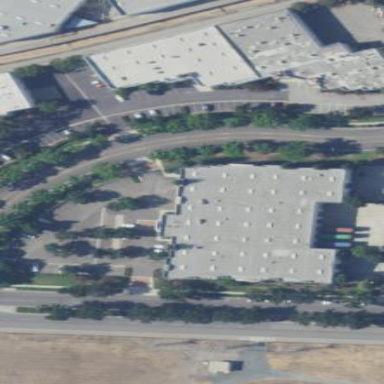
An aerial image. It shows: Warehouse.